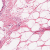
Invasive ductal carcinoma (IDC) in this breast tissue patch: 0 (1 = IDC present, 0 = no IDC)